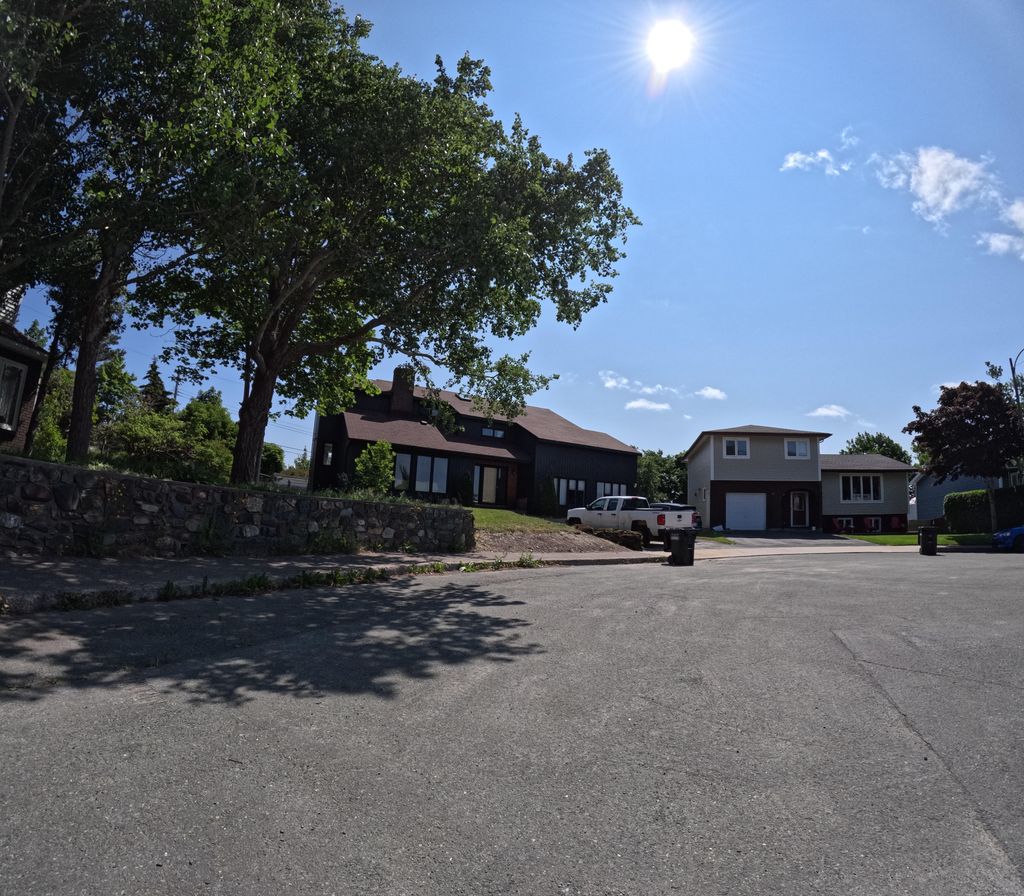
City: st_johns